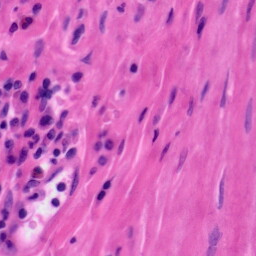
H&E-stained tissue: Tonsil